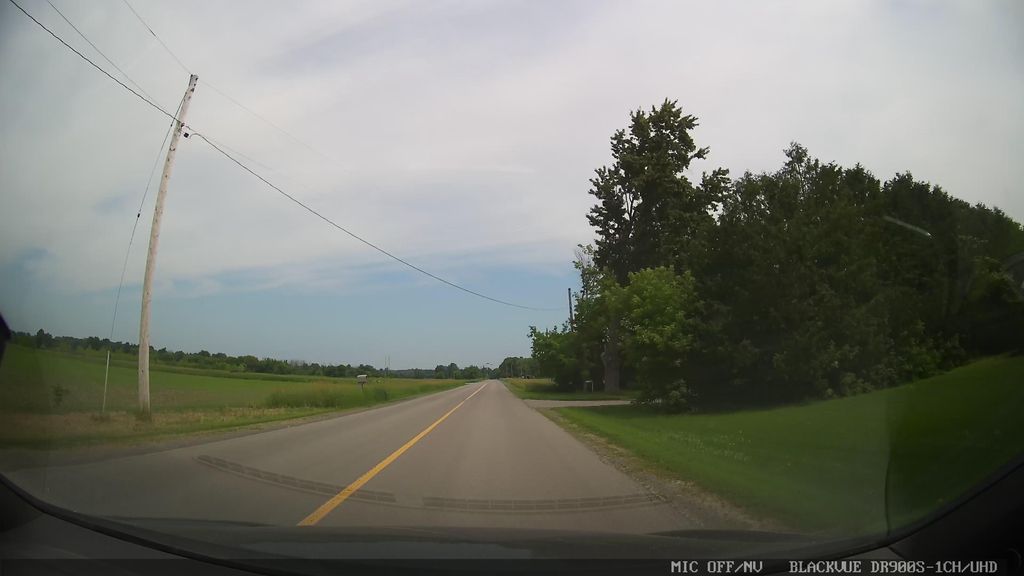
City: ottawa-gatineau